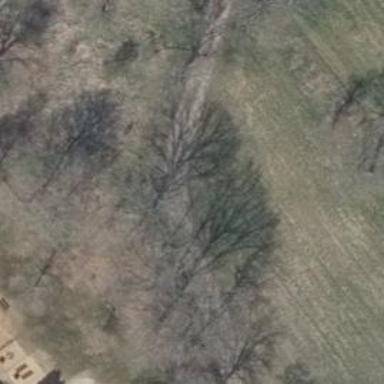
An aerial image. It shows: Row of deciduous broadleaved trees.